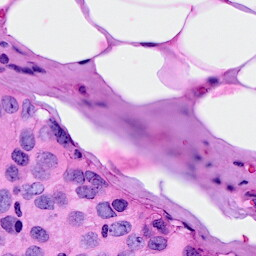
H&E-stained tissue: Breast